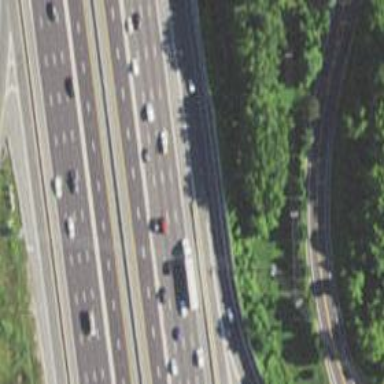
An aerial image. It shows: Asphalt motorway link.